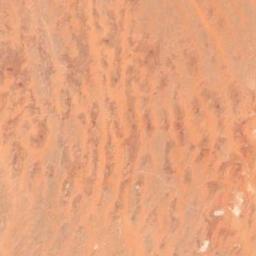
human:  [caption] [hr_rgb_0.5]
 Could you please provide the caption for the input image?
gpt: The desert has orange sand and some fixed dunes .

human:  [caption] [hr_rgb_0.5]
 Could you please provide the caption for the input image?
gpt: There are many lines in the desert .

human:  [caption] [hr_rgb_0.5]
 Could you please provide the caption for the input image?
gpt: The desert is full of yellow sand .

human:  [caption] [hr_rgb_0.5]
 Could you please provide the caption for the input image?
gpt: This is a yellow desert with wavy stripes .

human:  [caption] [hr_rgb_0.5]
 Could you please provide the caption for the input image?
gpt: A brown desert covered with bare land .